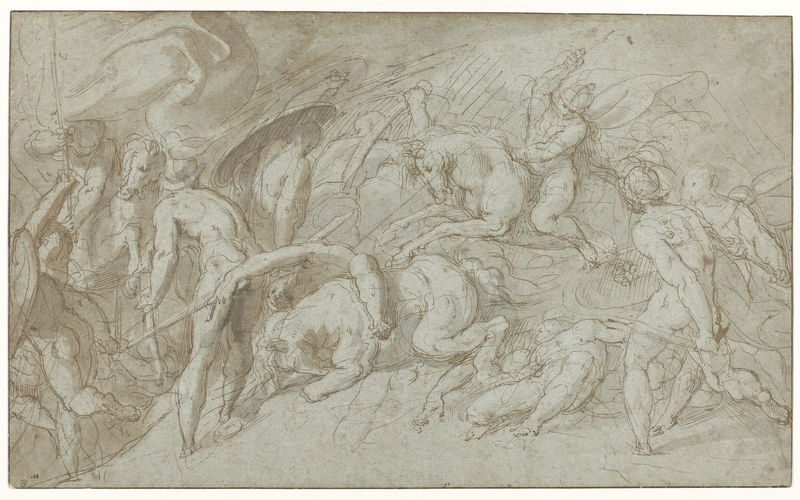
Titel: Naakte krijgers in gevecht
Künstler: Hans Speckaert
Standort: Amsterdam
Institution: Rijksmuseum
Schlagwörter: kampf, nackt, ocker, bewegung, hell, männer, skizze, zeichnung, tod, zart, pferd, pferde, reiter, sepia, krieg, schlacht, lanze, schild, tusche, waffe, getümmel, degen, helm, speer, gefallene, rötel, michelangelo, da vinci, reitzer